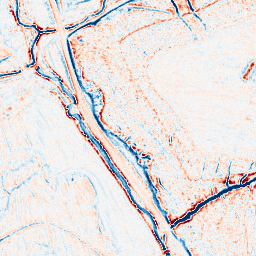
Category: edge_preserving
Decomposition family: bilateral
Decomposition parameters: d: 9
sigma_color: 75
sigma_space: 150
Upsampling method: fft_zeropad
Upsampling parameters: scale: 2
Upsampling scale: 2